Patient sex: M
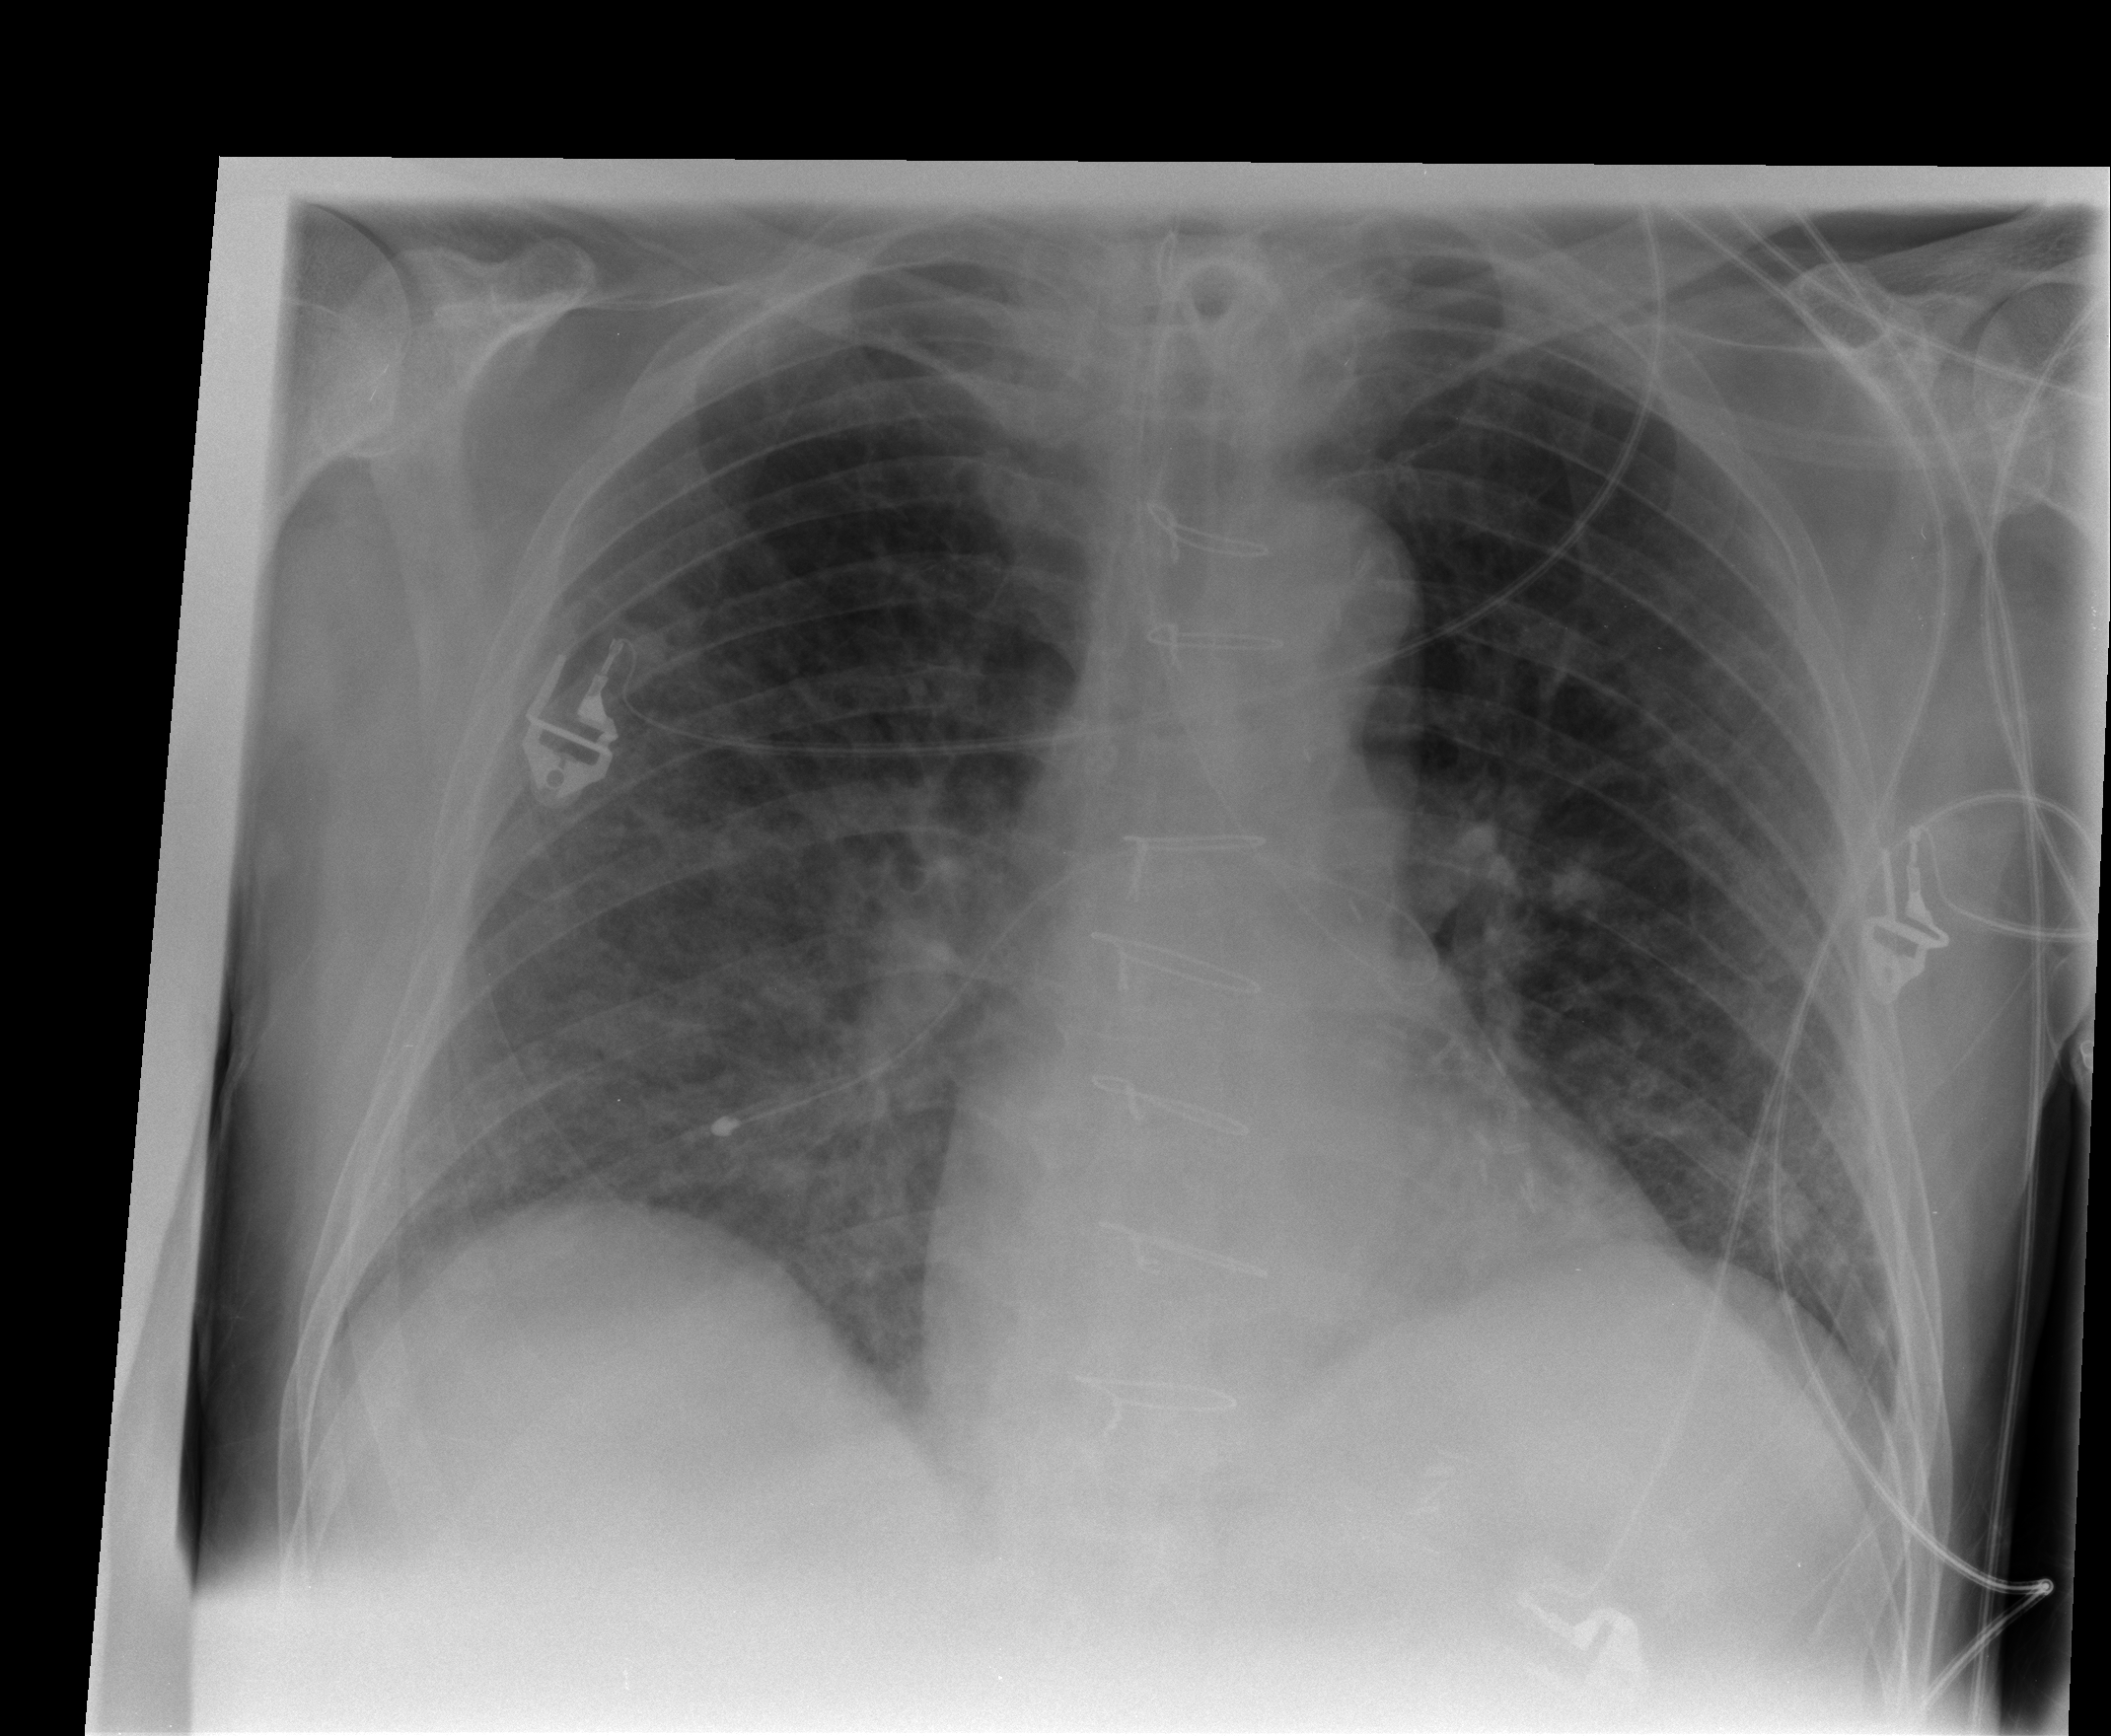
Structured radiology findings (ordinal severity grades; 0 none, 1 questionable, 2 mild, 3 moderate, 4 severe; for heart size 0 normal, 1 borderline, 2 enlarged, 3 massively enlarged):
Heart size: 0
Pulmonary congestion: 2
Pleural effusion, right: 0
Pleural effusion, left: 0
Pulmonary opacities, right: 2
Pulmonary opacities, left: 2
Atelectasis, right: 2
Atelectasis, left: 2